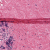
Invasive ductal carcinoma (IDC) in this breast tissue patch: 0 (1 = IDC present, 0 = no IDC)